Aerial crown-view tile of a tropical tree (Barro Colorado Island, Panama), acquired 20250915:
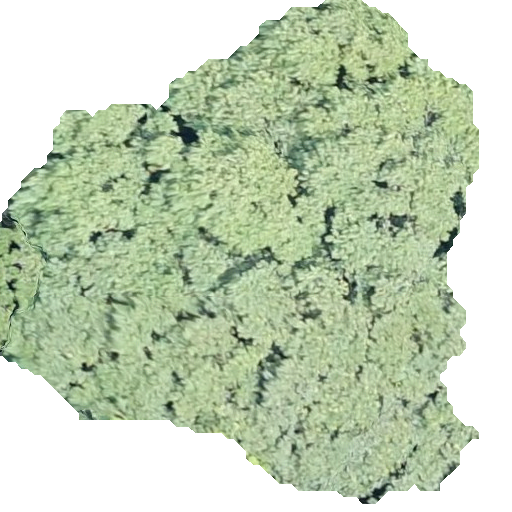
Species: Luehea seemannii
GBIF accepted scientific name: Luehea seemannii
Crown area: 250.381 m²